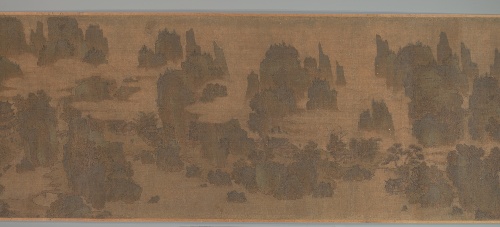
Title: 南宋    佚名    別苑春山圖    卷|Retreats in the Spring Hills
Artist: Unidentified artist
Date: first half of the 12th century
Object type: Handscroll
Classification: Paintings
Medium: Handscroll; ink and color on silk
Culture: China
Period: Song dynasty (960–1279)
Dimensions: Image: 10 5/16 in. × 9 ft. 4 13/16 in. (26.2 × 286.5 cm)
Overall with mounting: 10 1/2 in. × 26 ft. 9 5/8 in. (26.7 × 816.9 cm)
Department: Asian Art
Credit line: Bequest of John M. Crawford Jr., 1988
Accession year: 1989
Repository: Metropolitan Museum of Art, New York, NY
Tags: Landscapes